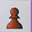
Piece: bP